Question: I currently have a UITableViewCell set up with two views, a bottom and top view. The top view consists of all the default text, and the bottom view will contain two buttons. (One right now for Delete as seen in picture below)

Right now I have two UIGestureRecognizers set up, one to slide left and the other right on the cell. When they slide left on the cell, the bottom view slides over half way hiding half of the top view, and if you slide back right it hides the bottom view. (as shown above)
Now my question is: How would I go about making it so when a user clicks on Delete it will delete that from the tableview and Parse.com backend?
I have already written the code to delete the specific event once in the detail view controller by doing this (first allocating and initing the detail view and setting object property on table view controller to object property on detail view controller called selectedEvent):
'''
PFRelation *relation = [self.currentUser relationforKey:@"watching"];
[relation removeObject:self.selectedEvent];
[self.currentUser saveInBackgroundWithBlock:^(BOOL succeeded, NSError *error) {
if (error)
{
NSString *errorString = [[error userInfo] objectForKey:@"error"];
UIAlertView *errorAlertView = [[UIAlertView alloc] initWithTitle:@"Error" message:errorString delegate:nil cancelButtonTitle:@"OK" otherButtonTitles:nil];
[errorAlertView show];
}
else
{
[self dismissViewControllerAnimated:YES completion:nil];
}
[SVProgressHUD showSuccessWithStatus:@"Removed from Watch List!"];
}];
'''
But not understanding how I would do it from the actual Tableview considering Delete button and method will be located on the actual CustomCell XIB file so its not like I'm setting it in the cellForRowAtIndexPath in table view controller?
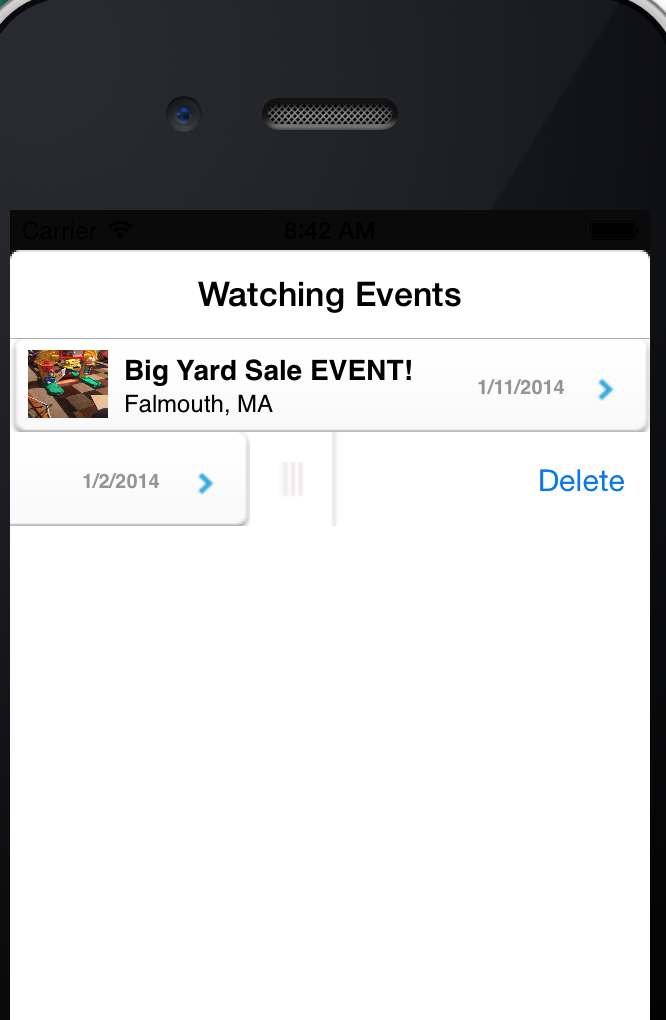
Answer: It works similarly to any other element in your view controller. You simply need to create your IBActions in the ViewController where you have your UITableView. After that go to the XIB and use the Connections inspector to link the event you need (ie.: Touch Up Inside) to your IBAction.
Given that all the buttons in all your rows will be calling the same method, make sure to store the row index in the tag of each of the buttons.
In your cellForRowAtIndexPath:
'''
cell.yourButton.tag = indexPath.row;
'''
So that, on your IBAction method you can gather that rowIndex to know in which cell of the tableView the button was clicked:
'''
- (IBAction)onDeleteButtonClicked:(id)sender
{
const int rowIndex = ((UIButton *)sender).tag;
...
'''
EDIT 2:
You can do the same thing by referring to your method inside of cellForRowAtIndexPath:
'''
cell.deleteButton.tag = indexPath.row;
[cell.deleteButton addTarget:self action:@selector(onDeleteButtonClicked:) forControlEvents:UIControlEventTouchUpInside];
'''
EDIT 3:
To remove one row from your list by using an animation, you can use
'''
[tableView deleteRowsAtIndexPaths:@[[NSIndexPath indexPathForRow:rowIndex inSection:0]]
withRowAnimation:UITableViewRowAnimationRight];
'''
There are other options to change the row animation as well as ways to delete many items at the same time. All within Apple docs.